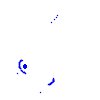
Particle: proton